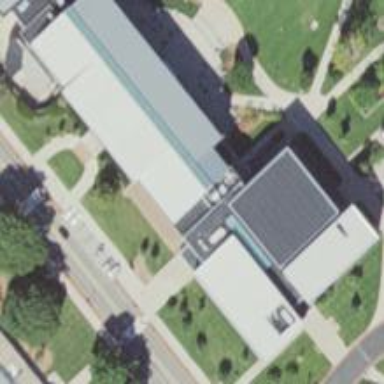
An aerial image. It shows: Public building.